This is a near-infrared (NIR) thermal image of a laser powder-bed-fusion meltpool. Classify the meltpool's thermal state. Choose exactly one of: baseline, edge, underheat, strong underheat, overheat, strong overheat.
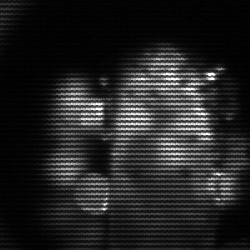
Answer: strong underheat